Field crop: maize
Growth stage: 1
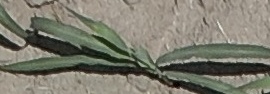
Species: sorghum